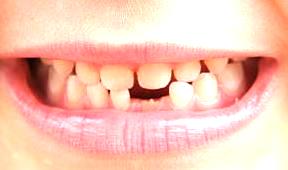
Condition: hypodontia